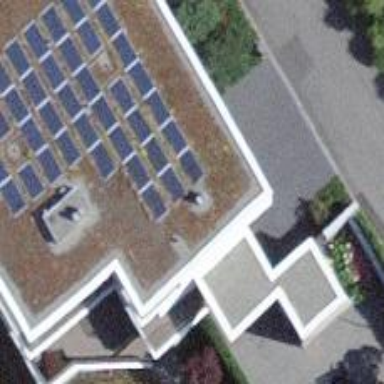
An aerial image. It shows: Solar power generator using photovoltaic panels.